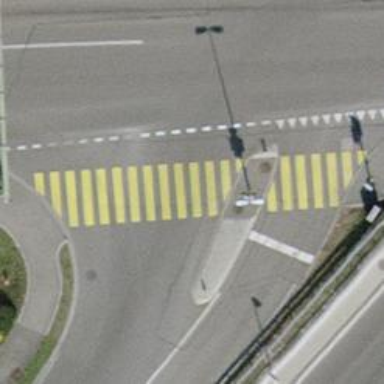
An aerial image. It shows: Road crossing with traffic signals.